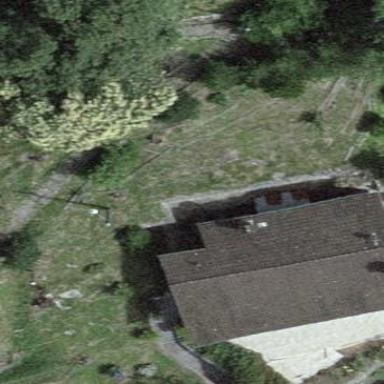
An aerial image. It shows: Detached building.